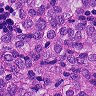
Metastatic tissue present: yes